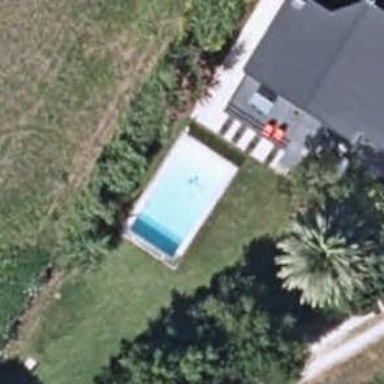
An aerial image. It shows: Swimming pool located in leisure land.